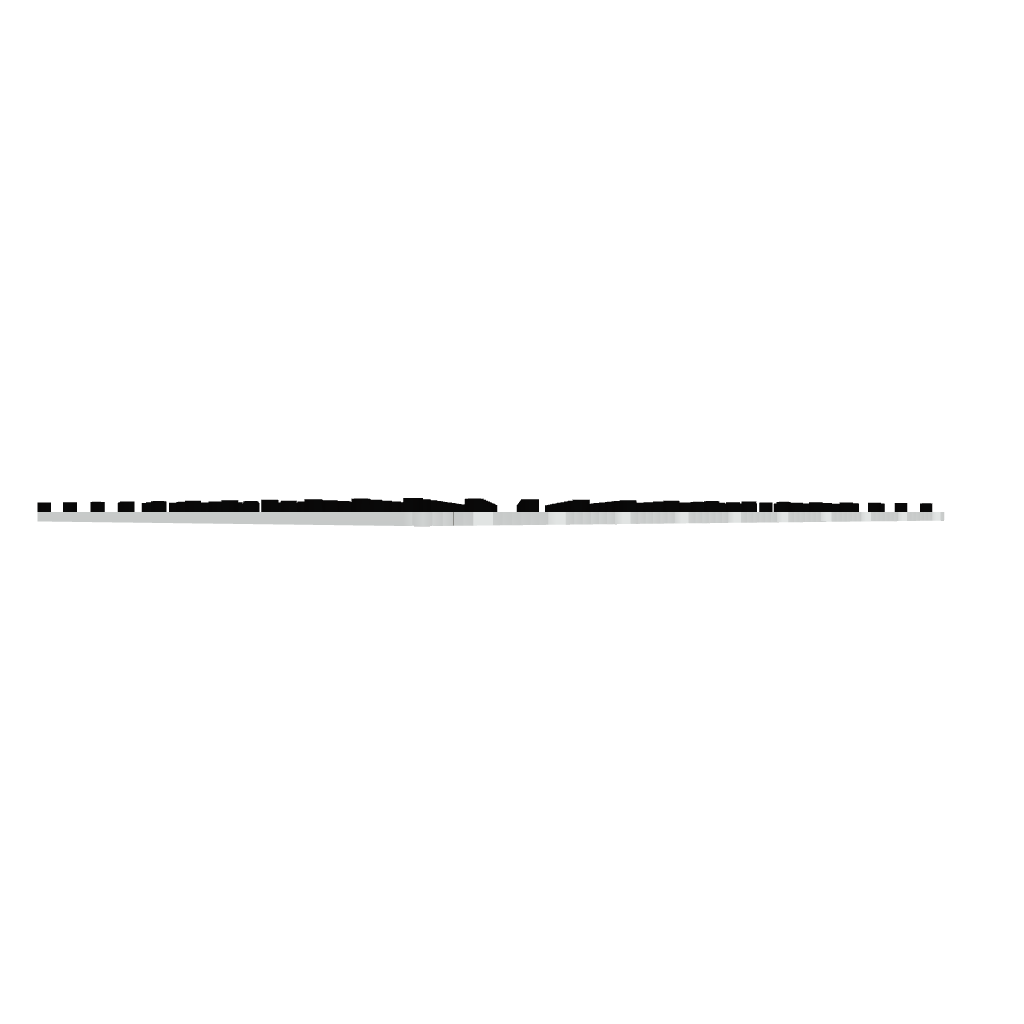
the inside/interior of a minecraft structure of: large Ubuntu human logo